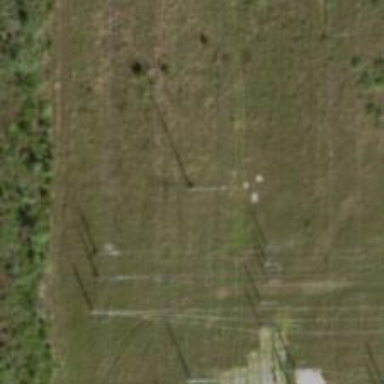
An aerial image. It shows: Power pole.